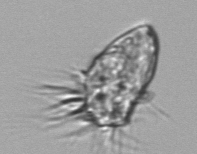
Label: Strombidium_morphotype1